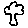
Label: tree